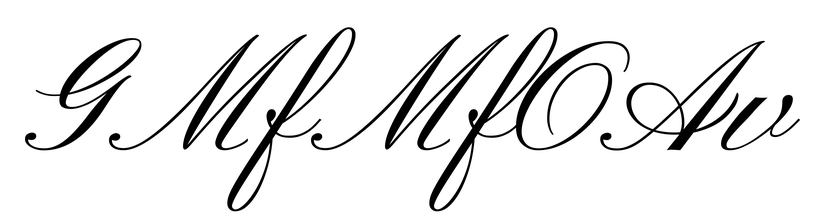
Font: PinyonScript-Regular